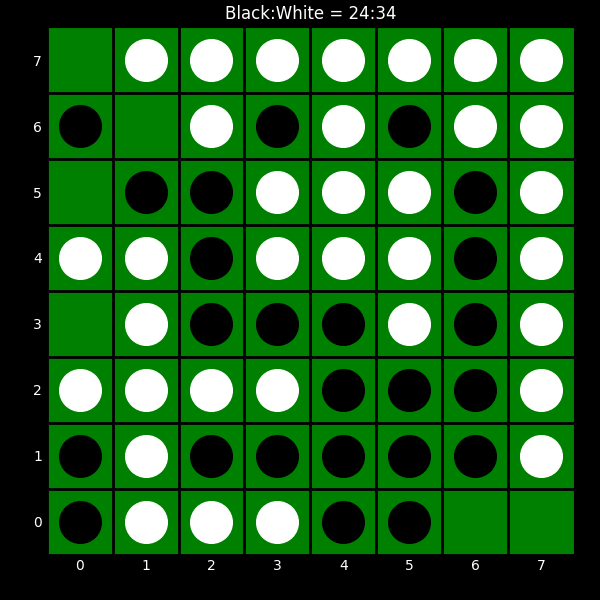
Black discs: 24
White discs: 34